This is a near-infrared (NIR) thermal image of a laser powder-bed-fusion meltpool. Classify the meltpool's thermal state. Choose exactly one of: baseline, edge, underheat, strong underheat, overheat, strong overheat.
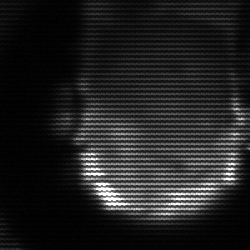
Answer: baseline